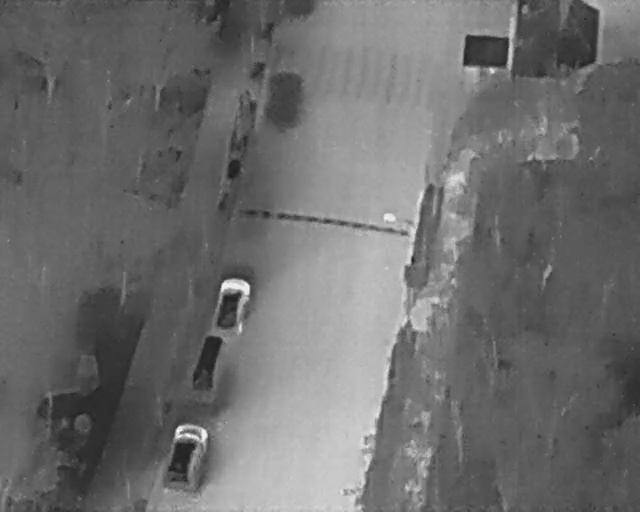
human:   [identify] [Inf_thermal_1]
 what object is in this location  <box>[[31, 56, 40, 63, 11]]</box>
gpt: <ref>1 medium car at the center</ref>